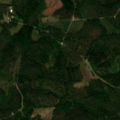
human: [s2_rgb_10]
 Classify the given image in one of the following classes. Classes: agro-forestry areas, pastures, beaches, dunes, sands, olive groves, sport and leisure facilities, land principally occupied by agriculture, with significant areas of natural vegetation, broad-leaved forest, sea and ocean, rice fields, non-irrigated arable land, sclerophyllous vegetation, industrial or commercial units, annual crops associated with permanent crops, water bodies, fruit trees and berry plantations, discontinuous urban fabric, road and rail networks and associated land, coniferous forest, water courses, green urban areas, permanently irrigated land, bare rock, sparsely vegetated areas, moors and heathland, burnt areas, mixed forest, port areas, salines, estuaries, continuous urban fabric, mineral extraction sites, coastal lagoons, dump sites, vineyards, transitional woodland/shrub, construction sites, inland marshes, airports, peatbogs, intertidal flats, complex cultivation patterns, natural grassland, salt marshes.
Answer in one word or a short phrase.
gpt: coniferous forest, mixed forest